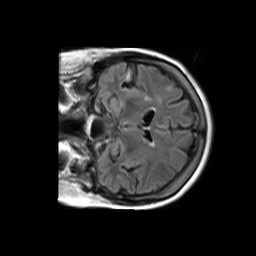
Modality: FLAIR
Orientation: coronal
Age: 62
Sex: female
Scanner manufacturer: philips
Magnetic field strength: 1.5 T
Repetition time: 11 s
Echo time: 0.14 s